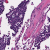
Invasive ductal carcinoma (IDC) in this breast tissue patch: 1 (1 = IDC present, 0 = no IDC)